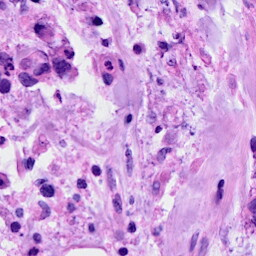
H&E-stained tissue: Breast